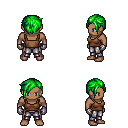
a pixel art fantasy rpg character, male body template, human, dark skin, brown pirate shirt, metal pants, green pixie cut hairstyle, metal gloves, four views (front, back, left, right), 2x2 character sprite sheet, small pixel art, hard edges, no anti-aliasing